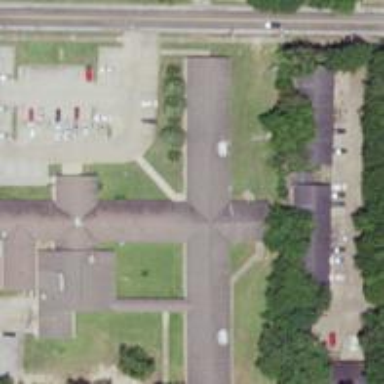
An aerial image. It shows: Nursing home.